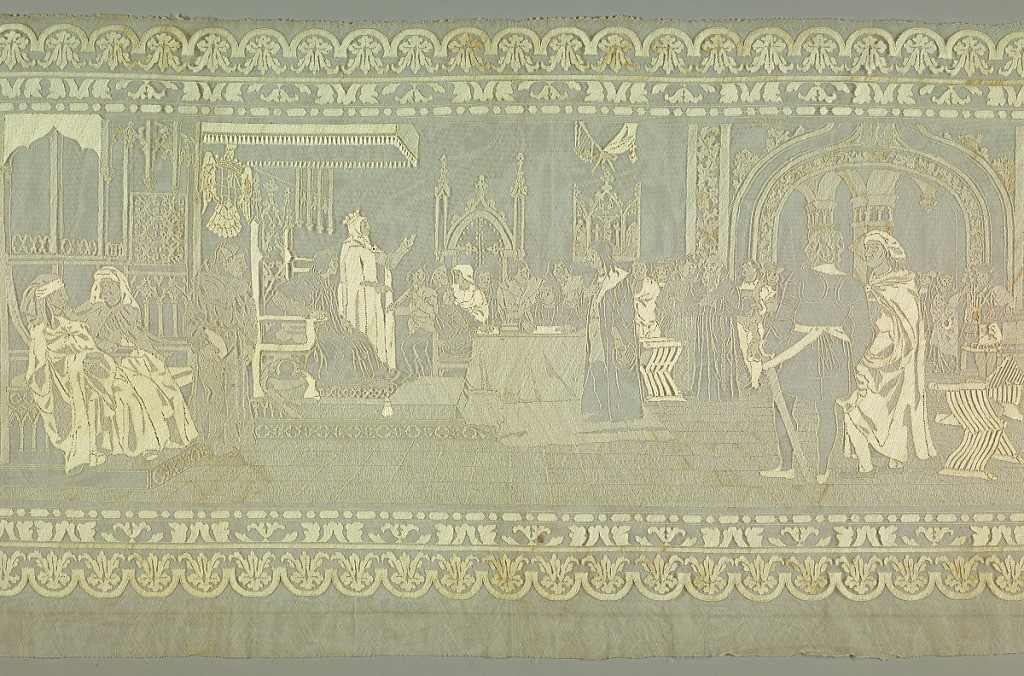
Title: Panel
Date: late 19th century
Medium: cotton, mercerized cotton Technique: cotton machine net embroidered in mercerized cotton
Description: Design showing Columbus at the Court of Spain and three borders representing architectural mouldings.